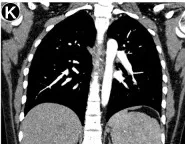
Chest computed tomography (CT) images of the patient. And the disappearance of filling defects.
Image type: radiology (ct)